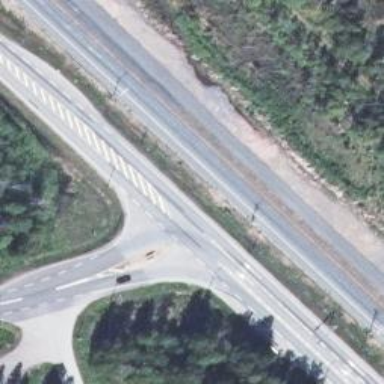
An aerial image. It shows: Secondary road.